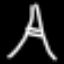
Label: The Eiffel Tower